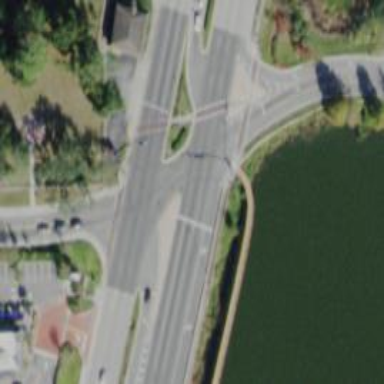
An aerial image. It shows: Marked crossing on the road.